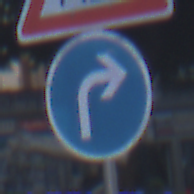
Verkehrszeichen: VorgeschriebeneFahrtrichtungRechts
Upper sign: Arbeitsstelle
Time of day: SunriseSunset
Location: Outdoor (Urban)
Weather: PartlyCloudy
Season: NotSpecified
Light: Natural